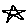
Label: star